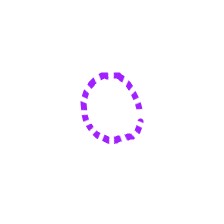
Shape: circle